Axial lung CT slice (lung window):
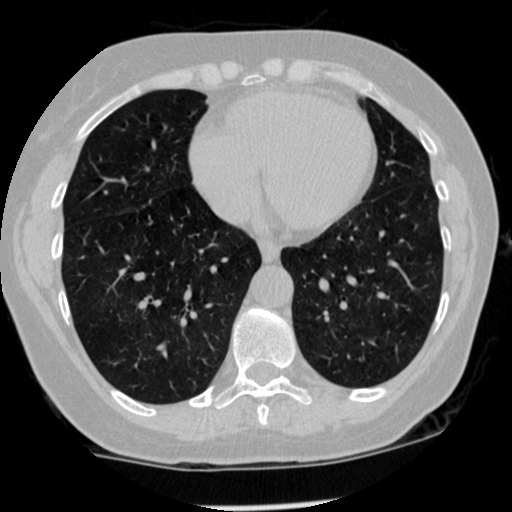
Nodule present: yes
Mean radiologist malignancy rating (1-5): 3